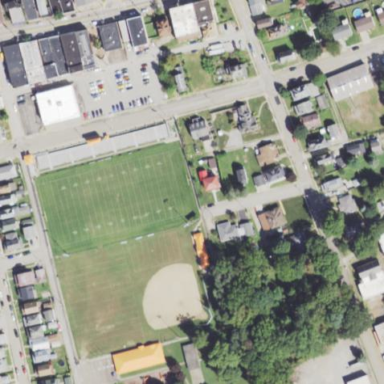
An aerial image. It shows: American football pitch for leisure and sport activities.